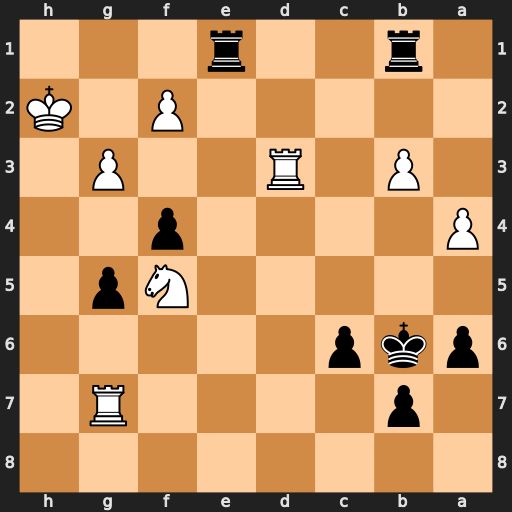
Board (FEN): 8/1p4R1/pkp5/5Np1/P4p2/1P1R2P1/5P1K/1r2r3
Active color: b
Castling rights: -
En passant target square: -
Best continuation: g4 Rxg4 f3 Rb4+ Ka5